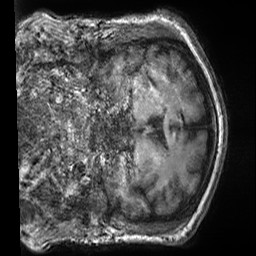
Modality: T1w
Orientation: coronal
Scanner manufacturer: siemens
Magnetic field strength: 3 T
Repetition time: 2.5 s
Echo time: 0.00299 s